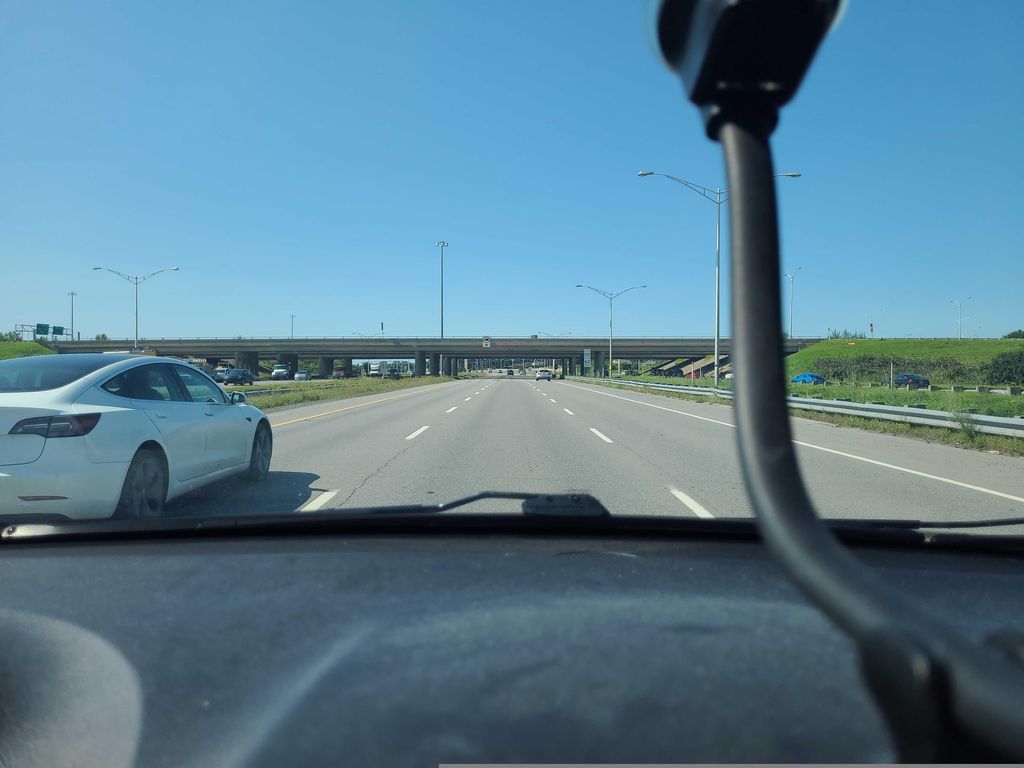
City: montreal